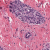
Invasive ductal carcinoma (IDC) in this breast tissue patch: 0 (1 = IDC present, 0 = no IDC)